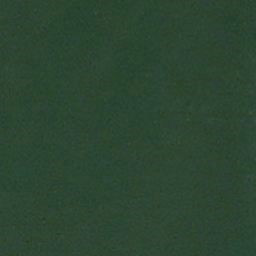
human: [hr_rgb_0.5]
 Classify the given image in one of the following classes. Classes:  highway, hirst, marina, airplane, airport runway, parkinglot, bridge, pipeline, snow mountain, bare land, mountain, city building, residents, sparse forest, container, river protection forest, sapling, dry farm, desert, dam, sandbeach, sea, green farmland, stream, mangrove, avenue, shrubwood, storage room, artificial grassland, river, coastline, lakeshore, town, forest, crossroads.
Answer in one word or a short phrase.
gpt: sea